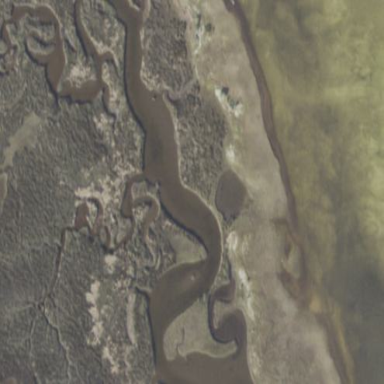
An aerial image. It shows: Saltmarsh wetland area.